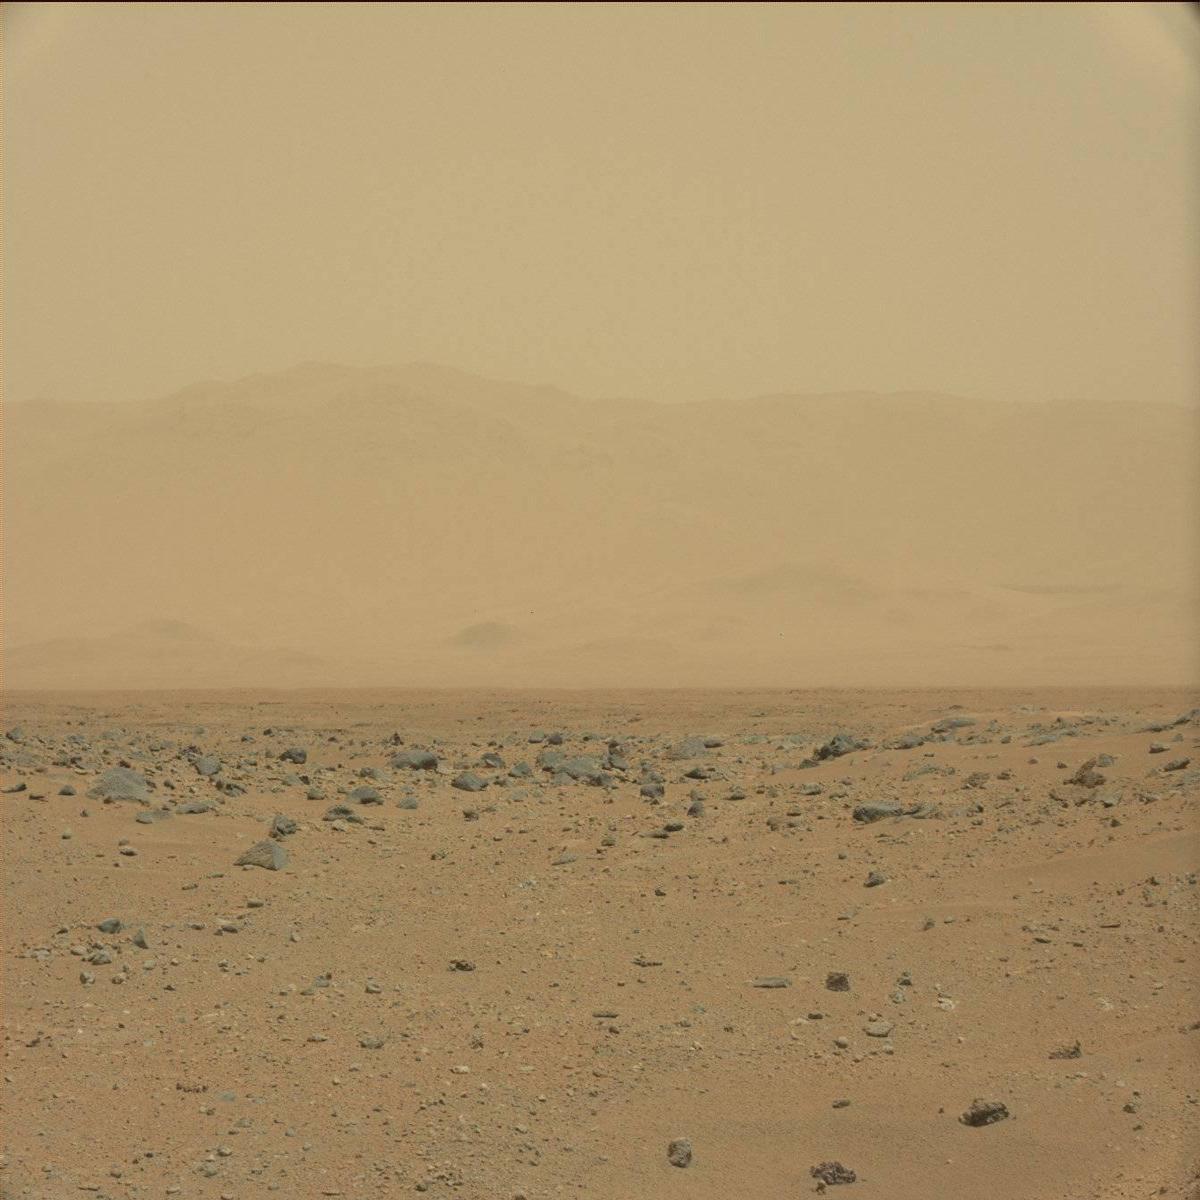
Terrain classes present: Bedrock, Ridge, Sand / Soil, Sky